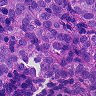
Metastatic tissue present: yes